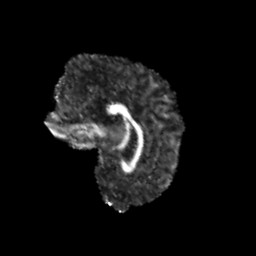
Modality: FA
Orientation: sagittal
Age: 10
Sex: female
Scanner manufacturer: siemens
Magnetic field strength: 3 T
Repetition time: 3.8 s
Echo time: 0.07 s